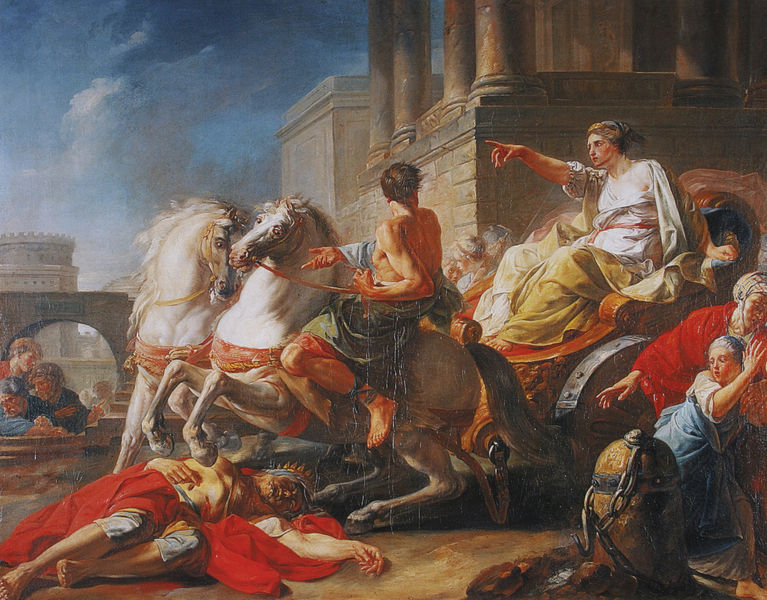
Titel: Tullia fait passer son char sur le corps de son père, Tullia fährt über den Leichnam ihres Vaters Servius Tullius
Künstler: Jean Bardin
Standort: Mainz
Institution: Landesmuseum
Schlagwörter: angriff, blau, dunkel, gemälde, hand, himmel, kampf, mann, nackt, schatten, weiß, wolken, frauen, gelb, landschaft, menschen, sand, stadt, braun, finger, frau, geste, grau, hell, kleid, licht, männer, rücken, szene, säulen, blick, gebäude, haus, rot, wolke, architektur, arm, barock, blicke, gesicht, historie, leiche, sockel, stein, tod, tot, toter, brücke, rauch, boden, sitzend, gewänder, kind, krone, renaissance, pferd, pferde, reiter, rund, turm, reiten, ritt, liegen, bogen, italien, man, zwei, kette, mauer, kutsche, rad, wagen, kuppel, angst, krieg, schlacht, treppe, historienbild, zeigefinger, faltenwurf, plinthe, zeigen, tor, pfosten, eisen, fugen, antike, torbogen, stürmen, ketten, furcht, schimmel, rom, glocke, griechen, götter, muskel, griechisch, mythos, griechenland, richtung, tempel, herrscherin, königin, stange, gespann, klassik, drau, bauten, römisch, unterschenkel, athen, gebaude, troja, zeigegestus, siegeszug, eile, fortuna, befehl, weglaufen, weisend, pfert, wund, weiße pferde, kamppf, pferd wagen antik, himmelbalu